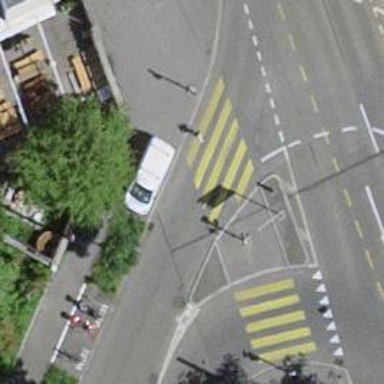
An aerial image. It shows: Traffic calming island.